Interaction volume radius: 10 \u00c5
Interaction volume height: 45 \u00c5
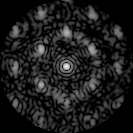
Disorder parameter: 0.4939